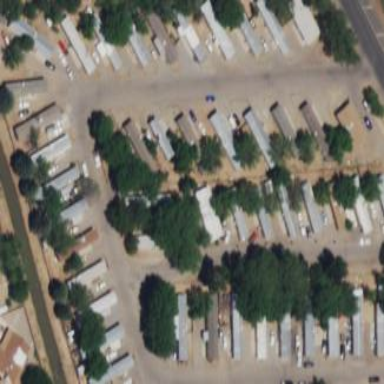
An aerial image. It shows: Residential area known as trailer park.